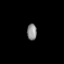
Tissue: prostate
Cell type: Myeloid cells
Senescence score: 0.3535
Nuclear area (px): 155
Mean DAPI intensity: 140.619